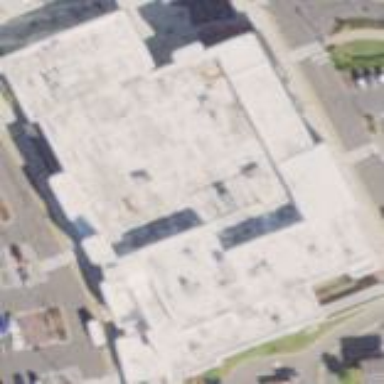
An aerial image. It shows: Retail building.